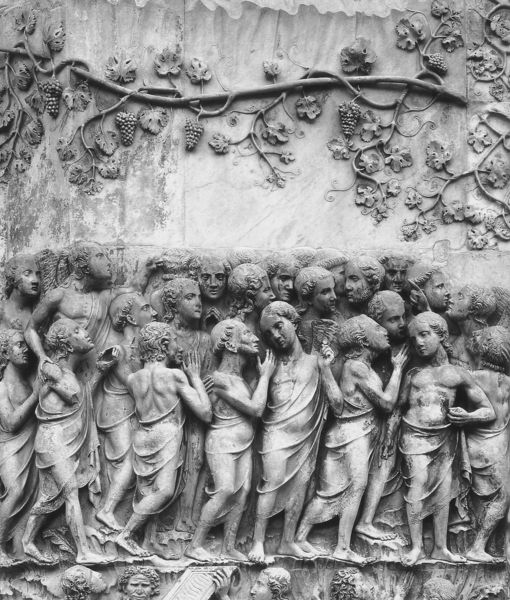
Titel: Orvieto, Dom, Fassadenschmuck
Künstler: Lorenzo Maitani
Standort: Orvieto, Dom (EU - I - Umbrien)
Schlagwörter: baum, blätter, gruppe, menschen, marmor, männer, tuch, gespräch, stein, ast, gewand, haare, mantel, tücher, früchte, trauben, relief, füße, zwei, wein, barfuß, gestik, weintrauben, toga, weinblätter, weinrebe, weinranke, ebenen, weinreben, liane, hintereinander, figruen, standlinie